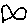
Label: fish